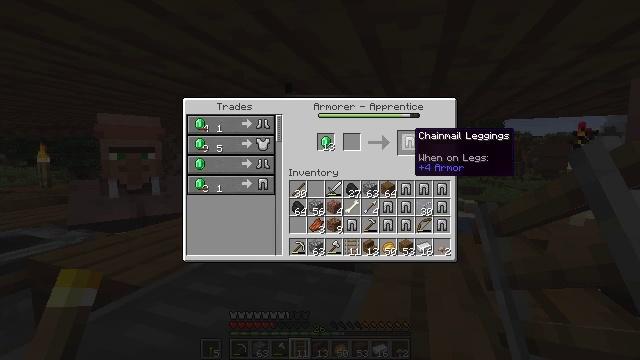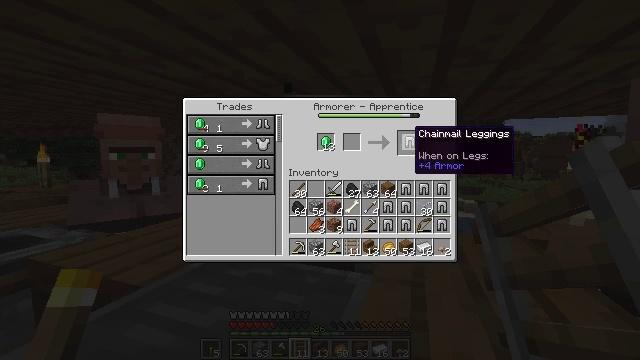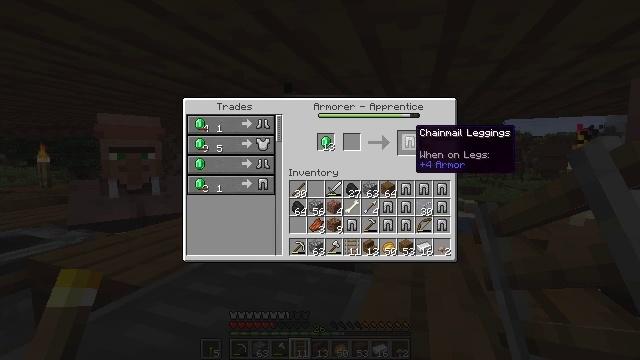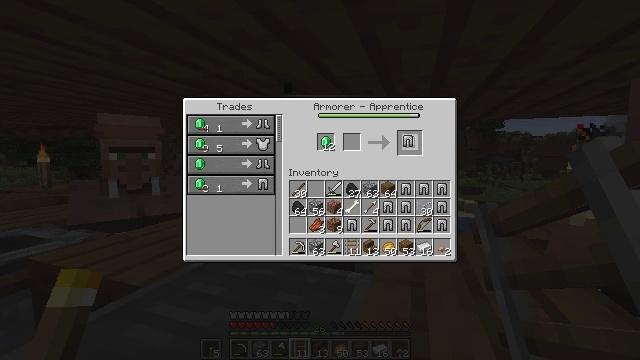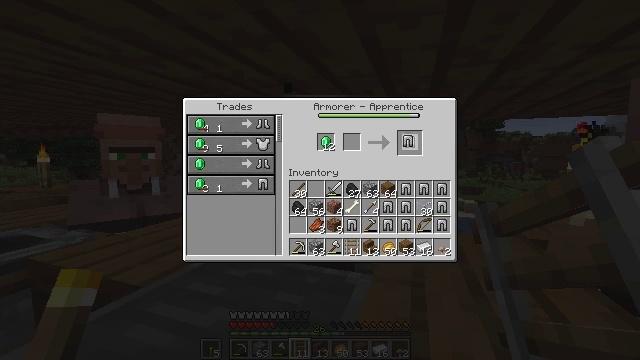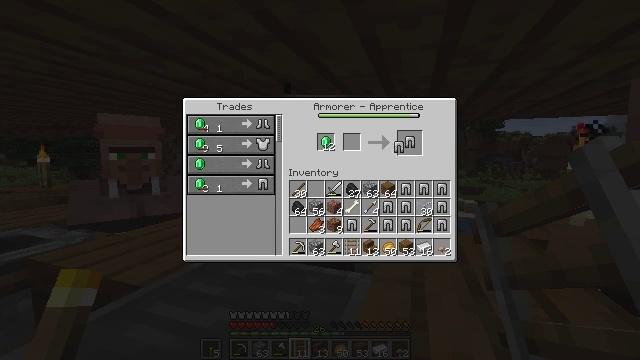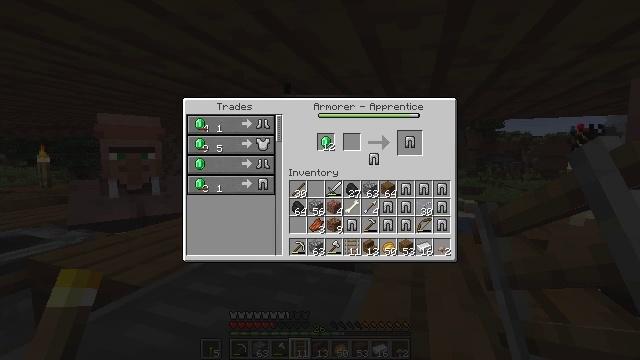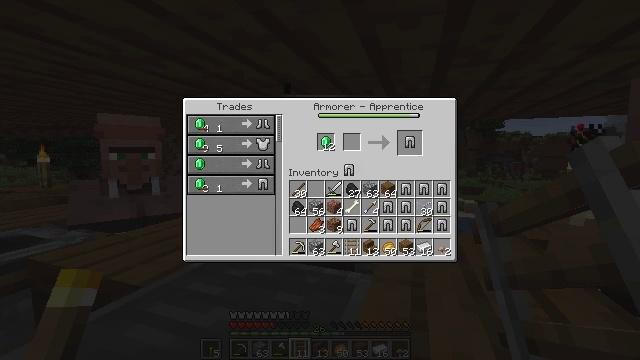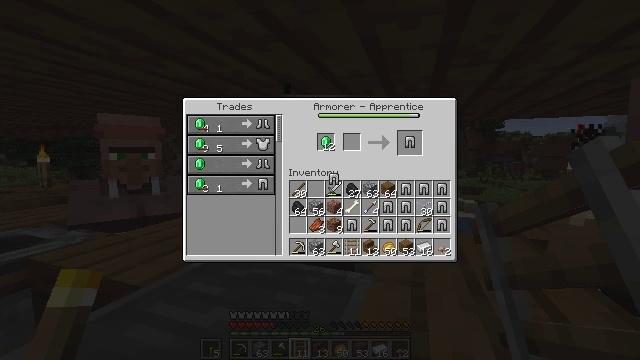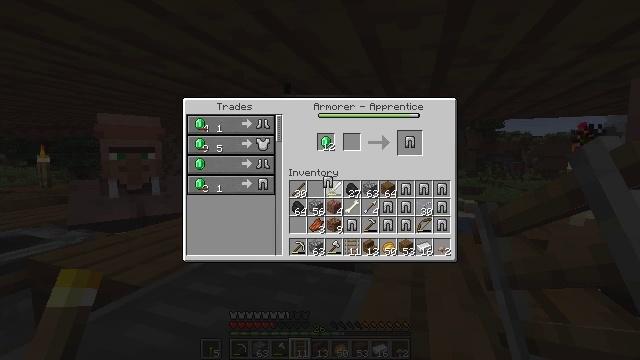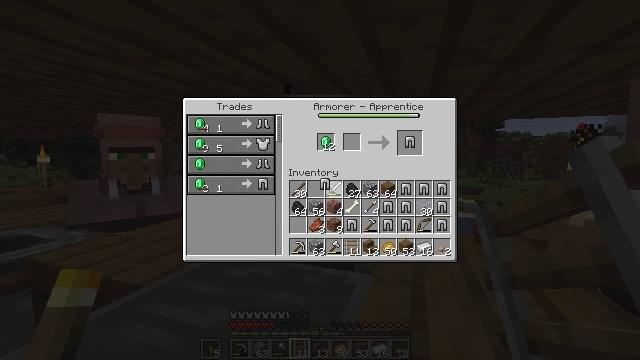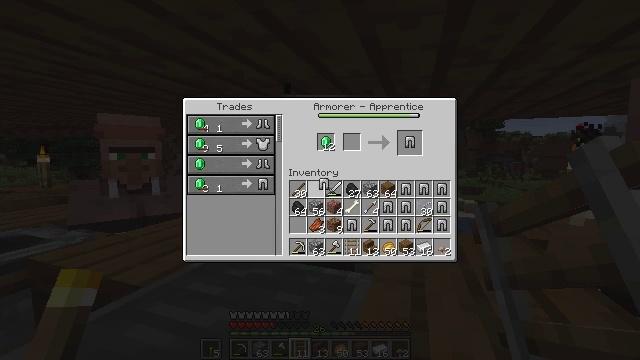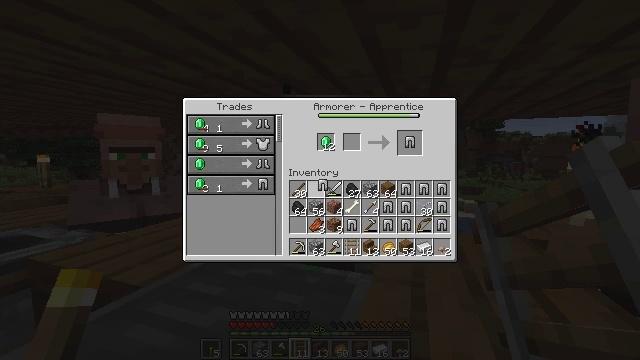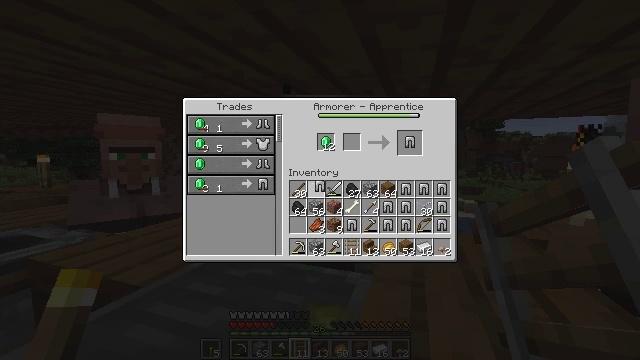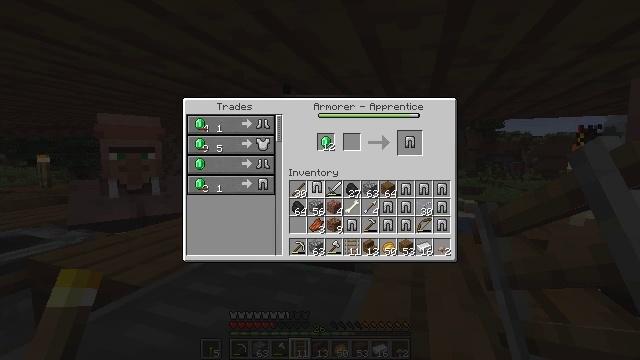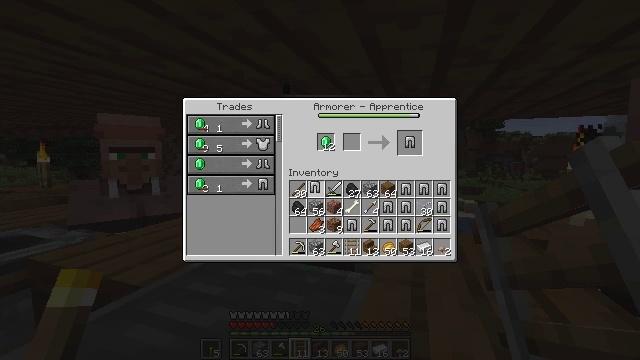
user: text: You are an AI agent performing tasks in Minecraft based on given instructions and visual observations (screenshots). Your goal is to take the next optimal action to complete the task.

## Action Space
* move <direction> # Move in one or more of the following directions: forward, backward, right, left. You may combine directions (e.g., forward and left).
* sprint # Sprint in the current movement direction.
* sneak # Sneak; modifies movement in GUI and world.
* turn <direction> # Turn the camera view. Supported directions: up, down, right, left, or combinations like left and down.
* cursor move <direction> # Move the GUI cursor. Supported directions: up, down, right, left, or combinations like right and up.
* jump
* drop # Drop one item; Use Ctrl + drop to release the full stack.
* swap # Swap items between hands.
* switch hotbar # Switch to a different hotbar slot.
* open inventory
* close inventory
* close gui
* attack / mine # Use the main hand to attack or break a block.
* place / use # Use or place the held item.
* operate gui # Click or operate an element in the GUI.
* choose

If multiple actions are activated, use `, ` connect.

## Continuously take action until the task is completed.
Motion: motion action
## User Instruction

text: Combine materials to craft chainmail leggings.
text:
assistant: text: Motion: no_op
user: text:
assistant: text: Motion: no_op
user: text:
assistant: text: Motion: operate gui
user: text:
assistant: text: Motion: operate gui
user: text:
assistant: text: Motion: cursor move left, operate gui
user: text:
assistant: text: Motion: cursor move left and down
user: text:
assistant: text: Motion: cursor move left and down
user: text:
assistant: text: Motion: cursor move left and down
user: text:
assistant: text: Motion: no_op
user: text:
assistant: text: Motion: no_op
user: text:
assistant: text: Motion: no_op
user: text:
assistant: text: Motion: no_op
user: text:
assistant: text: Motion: no_op
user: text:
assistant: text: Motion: no_op
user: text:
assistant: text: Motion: no_op
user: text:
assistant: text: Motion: no_op
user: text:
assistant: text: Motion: operate gui
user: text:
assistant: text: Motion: operate gui
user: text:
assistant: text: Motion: no_op
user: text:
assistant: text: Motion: no_op
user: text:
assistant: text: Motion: no_op
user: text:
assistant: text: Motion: cursor move right
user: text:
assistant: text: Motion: cursor move right
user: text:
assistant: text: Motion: cursor move right and up
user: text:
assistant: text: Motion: cursor move right and up
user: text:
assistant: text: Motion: no_op
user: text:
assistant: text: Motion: no_op
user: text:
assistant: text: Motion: no_op
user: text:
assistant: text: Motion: no_op
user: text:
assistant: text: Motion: no_op